Question: When I want to try compile my Android NDK project, the project will be compile three times in one time, why?
BUILD.GRADLE :
'''
[https://pastebin.com/vTwDbRpb]
'''
The 'CmakeLists' which will be call -->
'''
[https://pastebin.com/HX7RBB4k]
'''
But these files will be run three times as well, I don't know what is going on?
You can see the output on the pic bellow :

If someone have an idea, I will be very grateful.
Thanks advance.
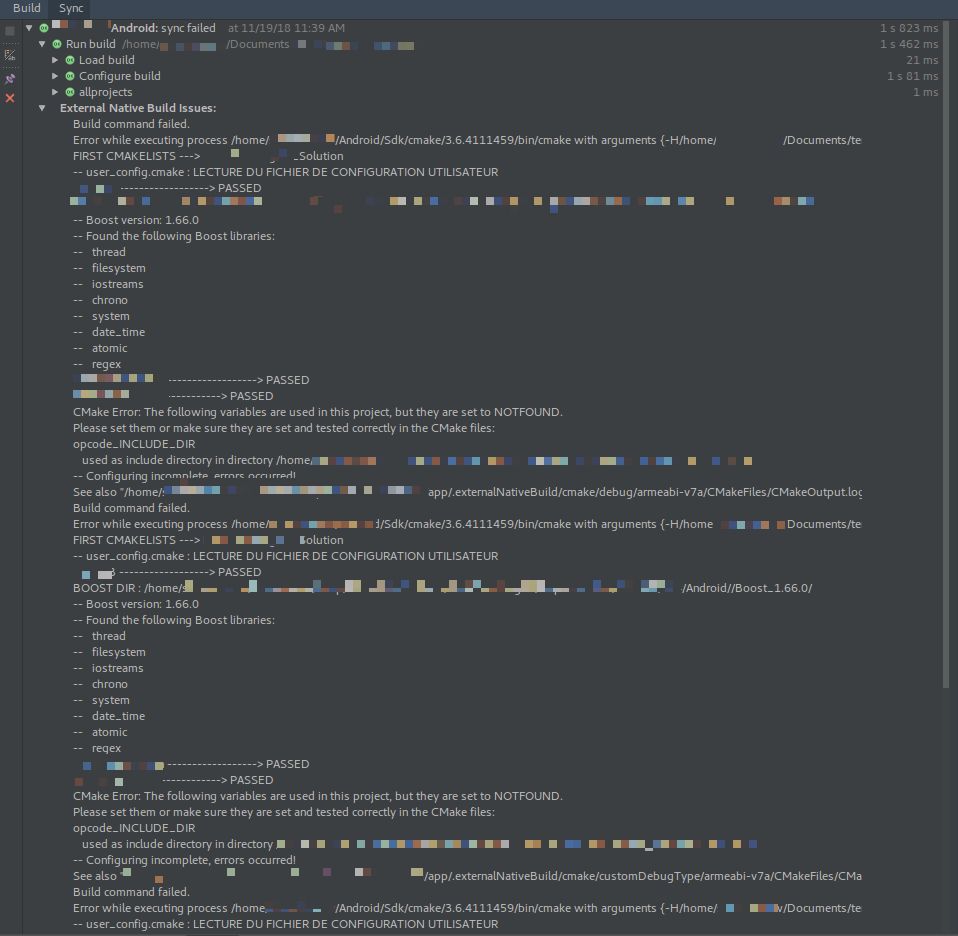
Answer: You probably build 3 different flavours (build types): , , and . All are explicitly declared in your 'build.gradle'.